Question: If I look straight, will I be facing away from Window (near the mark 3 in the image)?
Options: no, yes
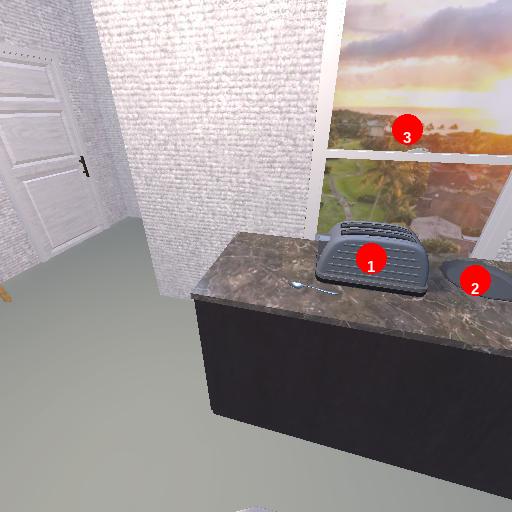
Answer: no